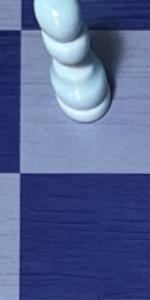
Label: Empty